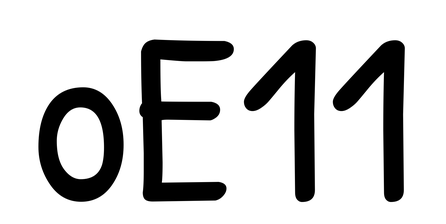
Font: PatrickHand-Regular